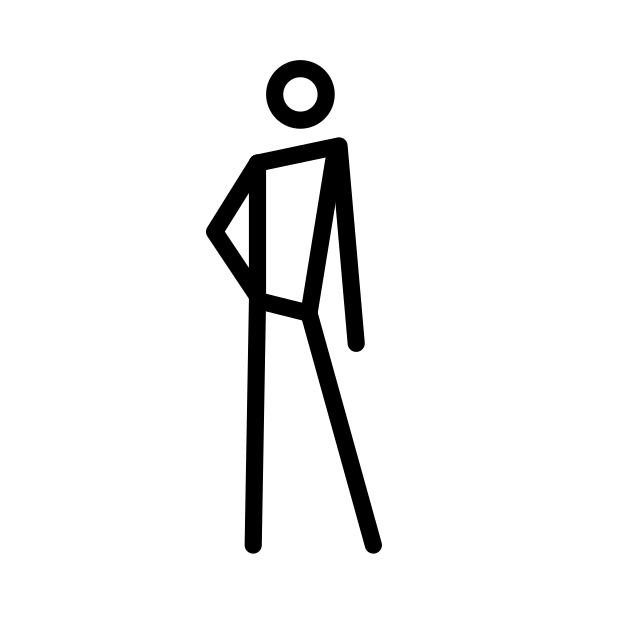
Emoji: 🯇
Name: stick figure leaning left
Unicode: 0x1fbc7